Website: macys
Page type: delivery-shipping
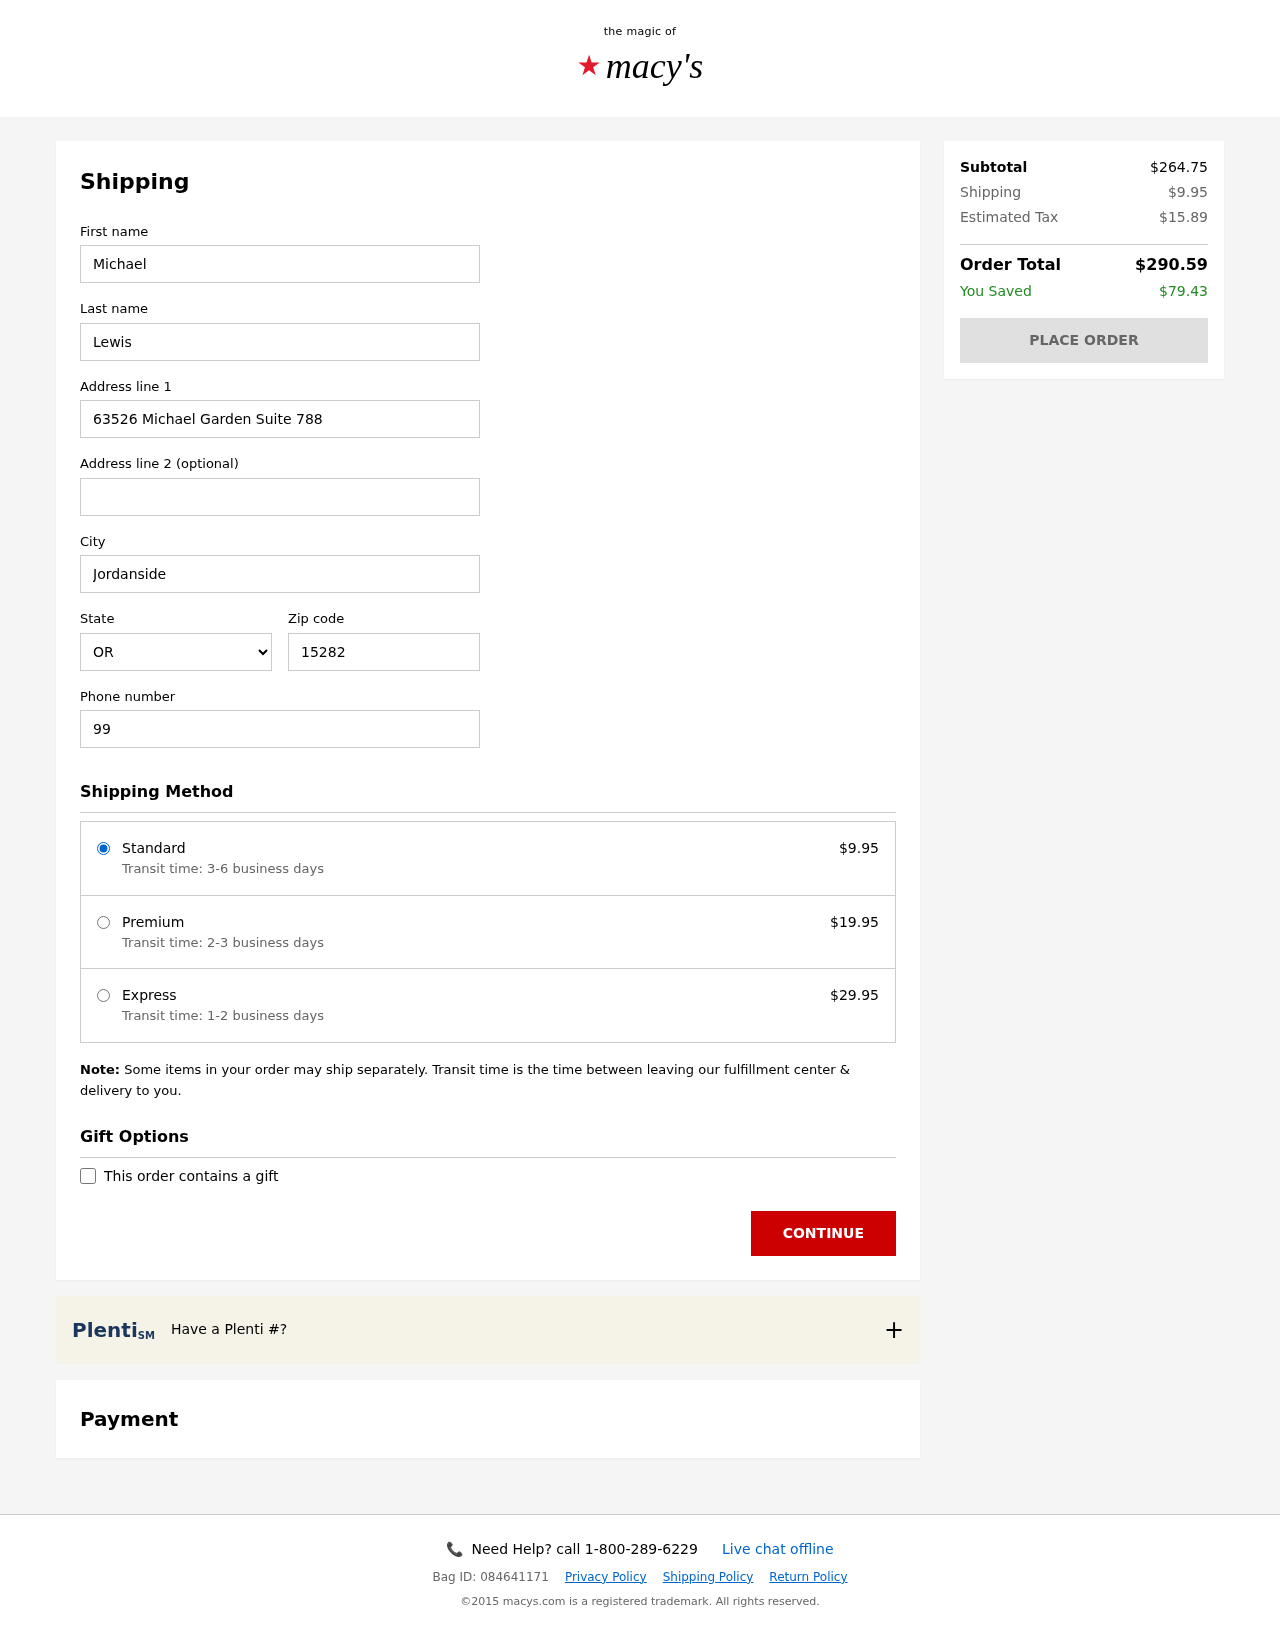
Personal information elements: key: PII_CITY
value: Jordanside
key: PII_FIRSTNAME
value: Michael
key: PII_LASTNAME
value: Lewis
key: PII_PHONE
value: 9957116734
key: PII_POSTCODE
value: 15282
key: PII_STATE_ABBR
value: OR
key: PII_STREET
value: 63526 Michael Garden Suite 788
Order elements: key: ORDER_SHIPPING_COST
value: $9.95
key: ORDER_SHIPPING_PREMIUM
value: $19.95
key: ORDER_SHIPPING_EXPRESS
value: $29.95
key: ORDER_SUBTOTAL
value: $264.75
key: ORDER_TAX
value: $15.89
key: ORDER_TOTAL
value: $290.59
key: ORDER_SAVINGS
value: $79.43